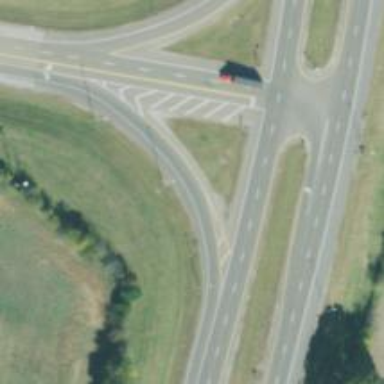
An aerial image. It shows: Trunk link highway.